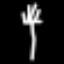
Label: fork